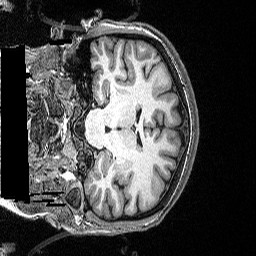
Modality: T1w
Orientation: coronal
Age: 31
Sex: female
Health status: ill
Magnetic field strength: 3 T
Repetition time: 2.53 s
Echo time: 0.00331 s